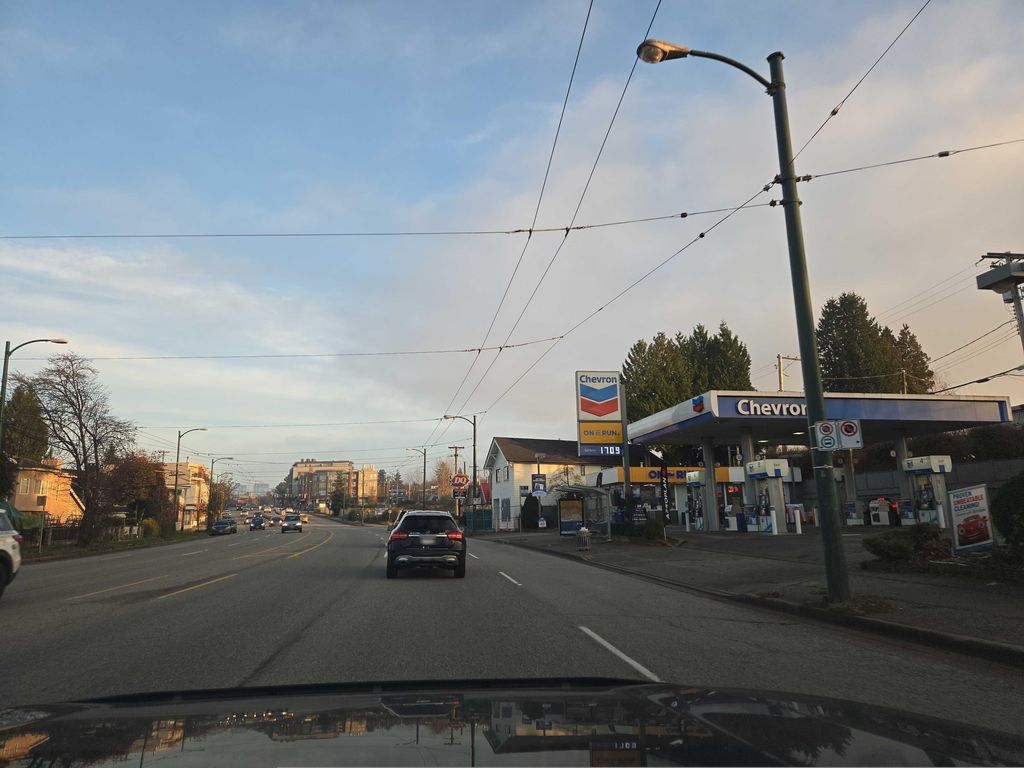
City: vancouver